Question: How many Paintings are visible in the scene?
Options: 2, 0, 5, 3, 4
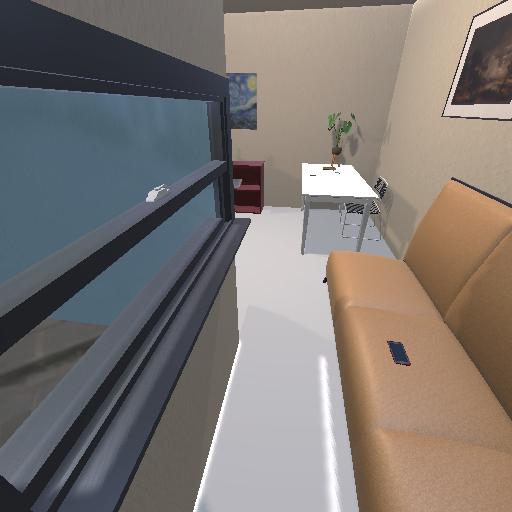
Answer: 2